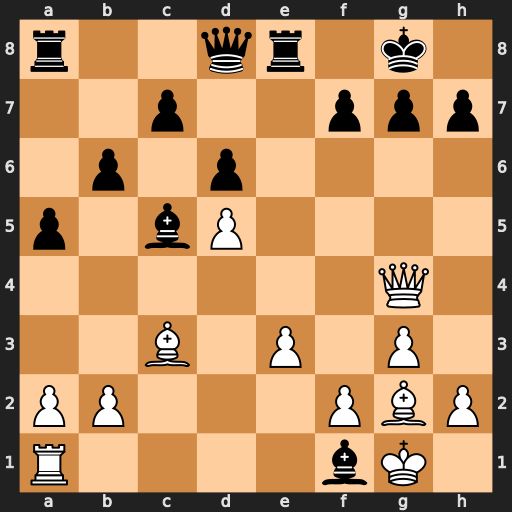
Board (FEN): r2qr1k1/2p2ppp/1p1p4/p1bP4/6Q1/2B1P1P1/PP3PBP/R4bK1
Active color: w
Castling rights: -
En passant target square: -
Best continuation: Qxg7#